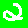
Digit: 2